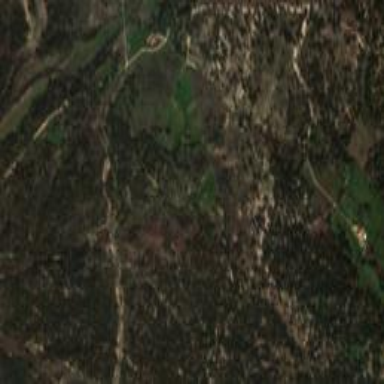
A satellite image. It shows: Beautiful dehesa grassland.